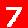
Digit: 7